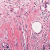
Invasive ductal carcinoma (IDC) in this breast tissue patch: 1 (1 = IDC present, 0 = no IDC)